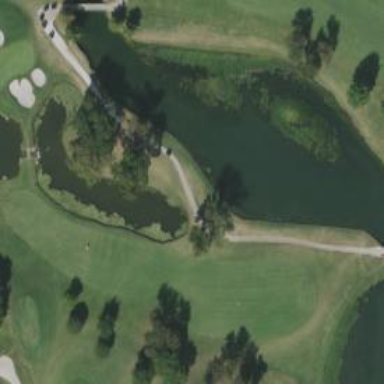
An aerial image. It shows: Picturesque scene of golf course with lateral water hazard.